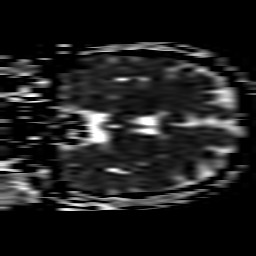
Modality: ADC
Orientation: coronal
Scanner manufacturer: philips
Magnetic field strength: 1.5 T
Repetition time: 3.095 s
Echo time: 0.06202 s